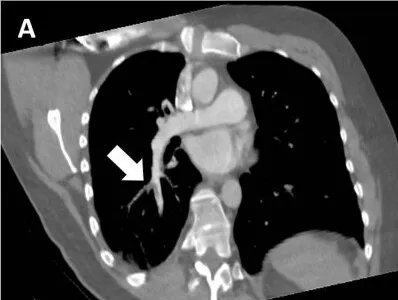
Thoracic computed tomography angiography. Axial.
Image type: radiology (ct)